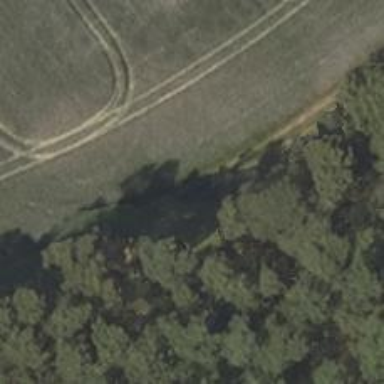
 suitable for agricultural vehicles. The track is classified as grade 3."